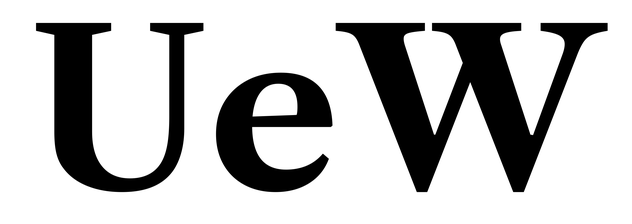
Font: LibreCaslonText_Bold